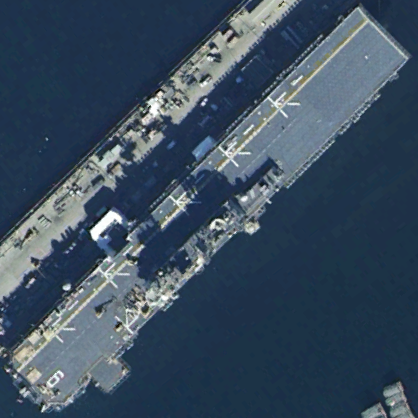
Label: assault